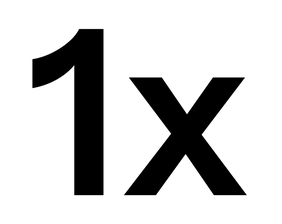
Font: InstrumentSans_SemiBold